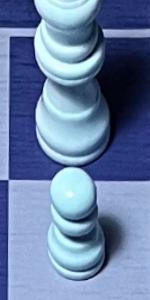
Label: Pawn_White